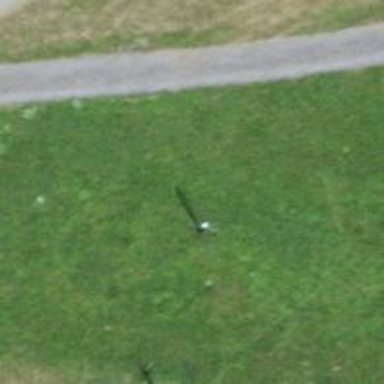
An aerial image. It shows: Utility pole as the man-made structure.